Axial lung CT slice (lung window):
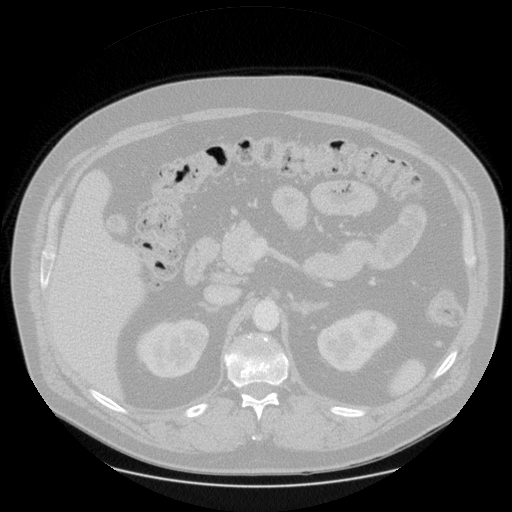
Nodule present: no